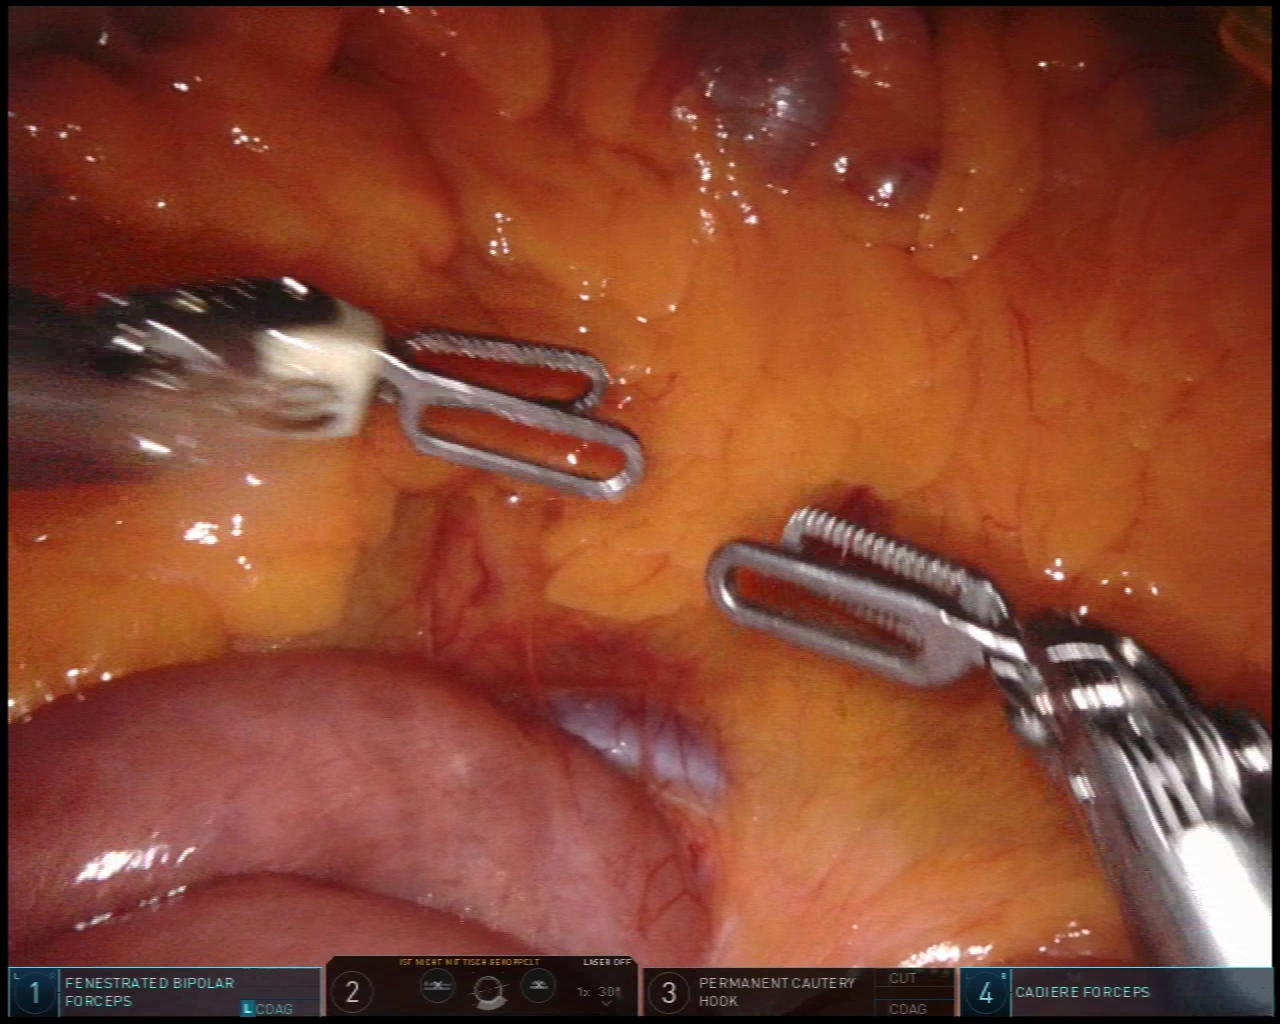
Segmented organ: intestinal_veins
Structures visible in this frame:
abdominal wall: no
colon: yes
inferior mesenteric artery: no
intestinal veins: yes
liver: no
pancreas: no
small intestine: yes
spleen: no
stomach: no
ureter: no
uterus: no
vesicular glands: no